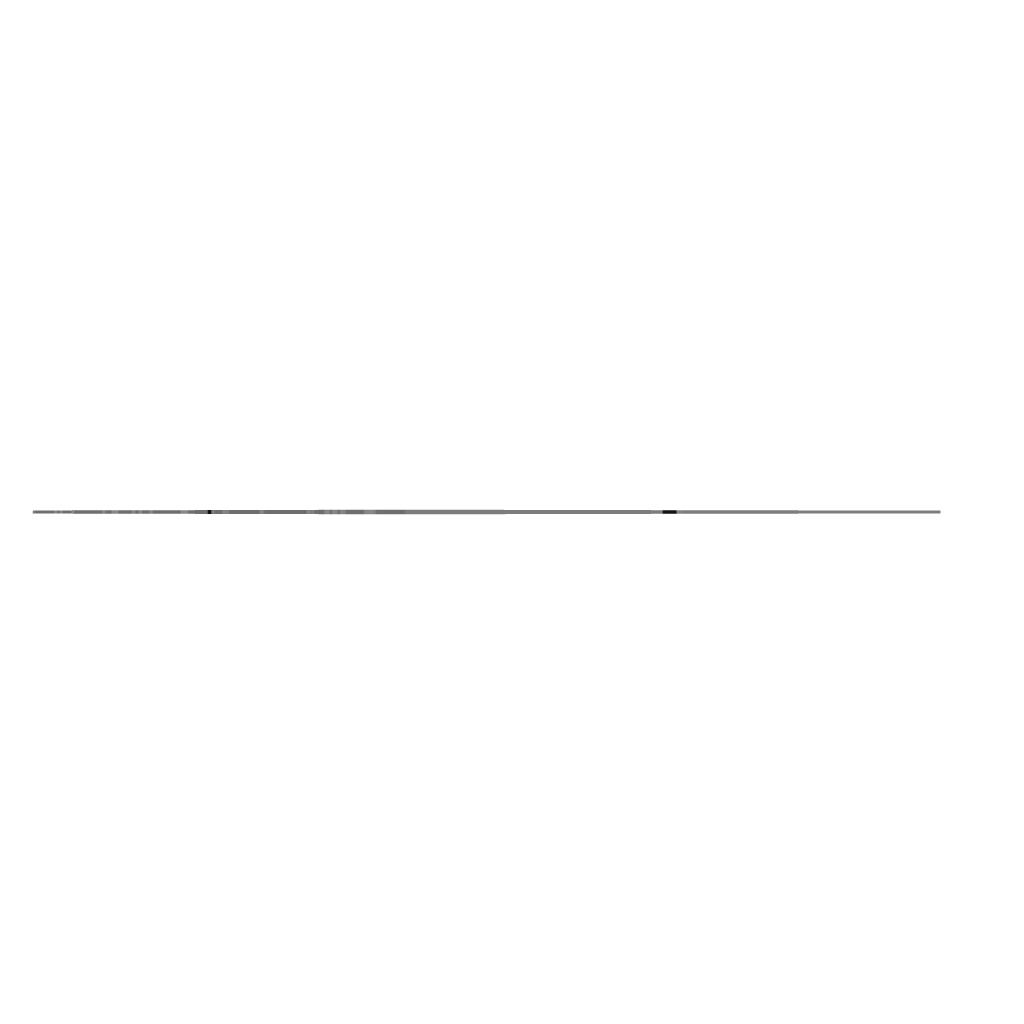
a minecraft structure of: Minnesota Vikings Logo